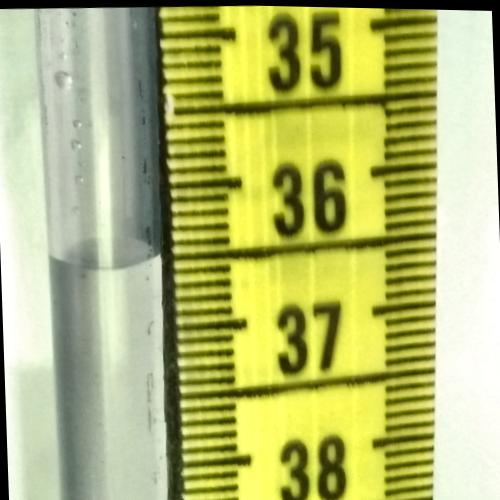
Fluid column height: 36.5 cm